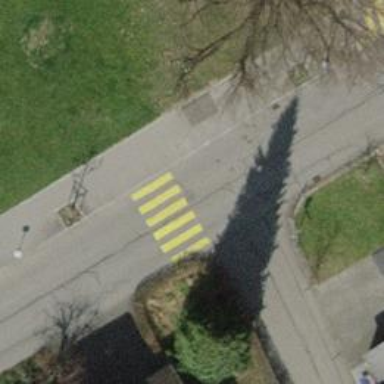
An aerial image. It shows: Residential road with asphalt surface. Sidewalk is present on the left side.